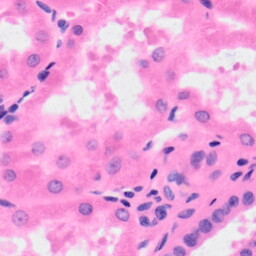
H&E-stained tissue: Kidney